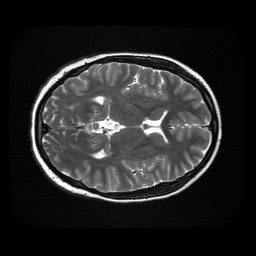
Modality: T2w
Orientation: axial
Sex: female
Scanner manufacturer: ge
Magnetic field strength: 3 T
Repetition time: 5 s
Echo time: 0.1017 s